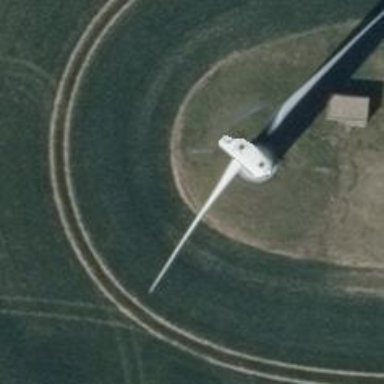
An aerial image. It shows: Wind generator powered by horizontal axis wind turbine.